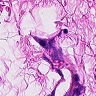
Metastatic tissue present: no